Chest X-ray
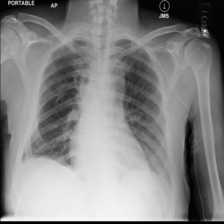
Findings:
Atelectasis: negative
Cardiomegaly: negative
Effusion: negative
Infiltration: negative
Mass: negative
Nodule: negative
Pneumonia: negative
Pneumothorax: negative
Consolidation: negative
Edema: negative
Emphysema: negative
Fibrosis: negative
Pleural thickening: negative
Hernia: negative